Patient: sex M, age 60
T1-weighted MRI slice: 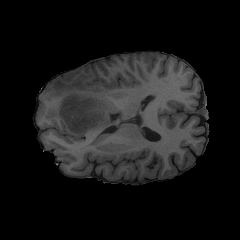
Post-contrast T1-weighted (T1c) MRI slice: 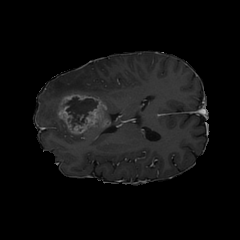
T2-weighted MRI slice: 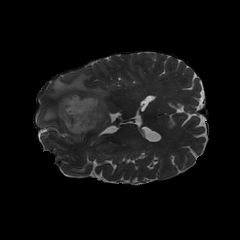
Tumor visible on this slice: yes
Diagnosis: Glioblastoma, IDH-wildtype
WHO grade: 4